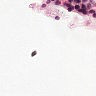
Metastatic tissue present: no